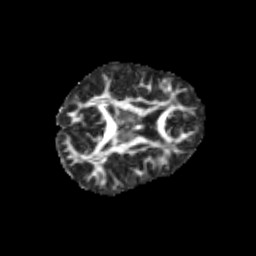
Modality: FA
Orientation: axial
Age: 12
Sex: male
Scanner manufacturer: siemens
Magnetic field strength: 3 T
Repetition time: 3.8 s
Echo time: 0.07 s